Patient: sex F, age 63
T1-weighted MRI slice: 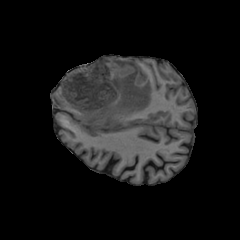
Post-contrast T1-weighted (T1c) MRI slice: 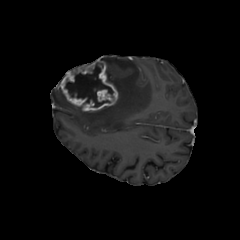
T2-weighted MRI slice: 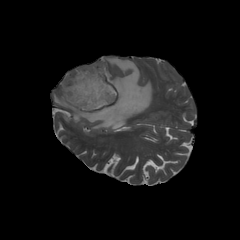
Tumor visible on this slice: yes
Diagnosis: Glioblastoma, IDH-wildtype
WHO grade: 4